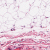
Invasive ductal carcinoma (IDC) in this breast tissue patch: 0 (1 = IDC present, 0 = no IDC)